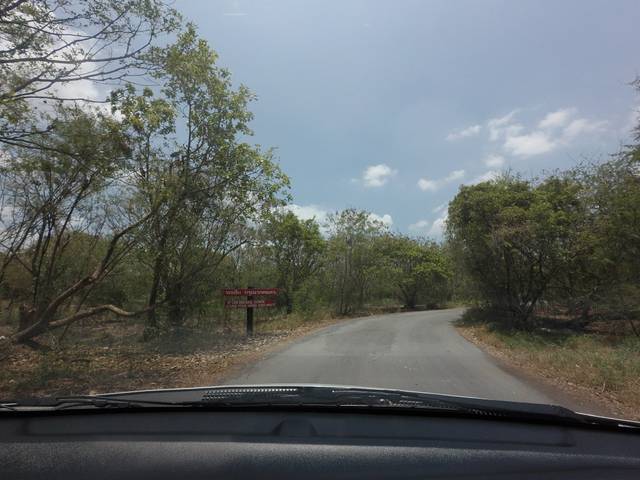
Region: Thailand
Coordinates: 13.868, 100.701